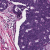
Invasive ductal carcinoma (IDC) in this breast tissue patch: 0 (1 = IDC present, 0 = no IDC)